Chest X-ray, PA view. Patient: 52 years old, sex M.
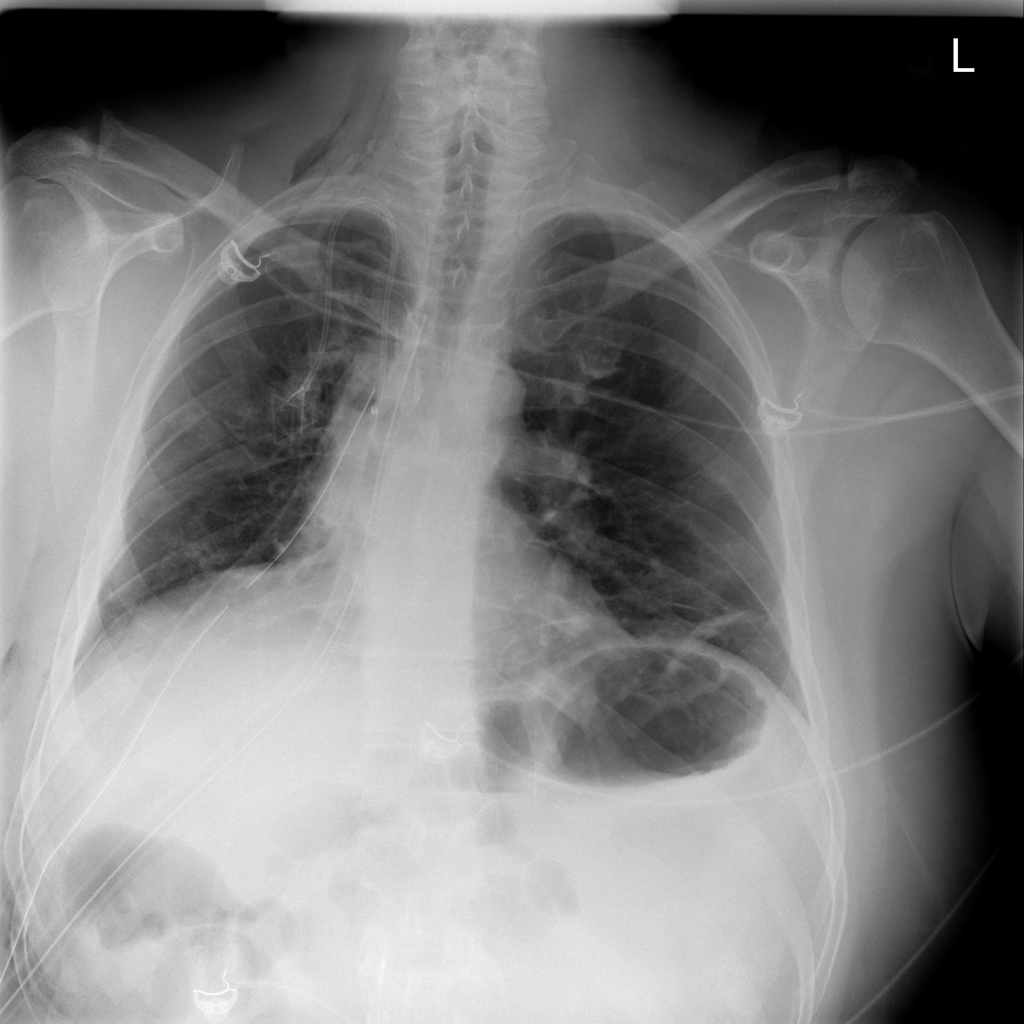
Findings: Atelectasis